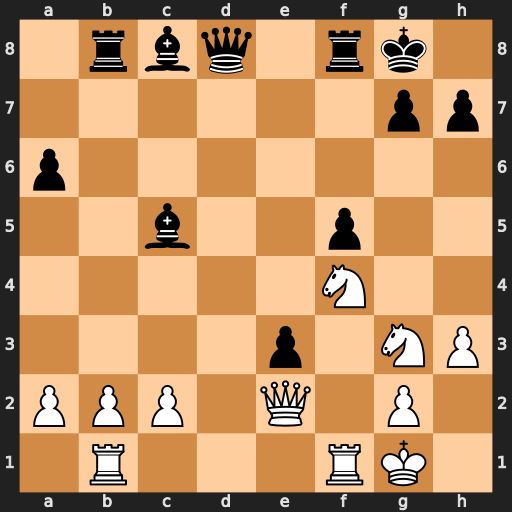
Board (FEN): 1rbq1rk1/6pp/p7/2b2p2/5N2/4p1NP/PPP1Q1P1/1R3RK1
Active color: w
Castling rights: -
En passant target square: -
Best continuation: Qc4+ Rf7 Qxc5